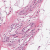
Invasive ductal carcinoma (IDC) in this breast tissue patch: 0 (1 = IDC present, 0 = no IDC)